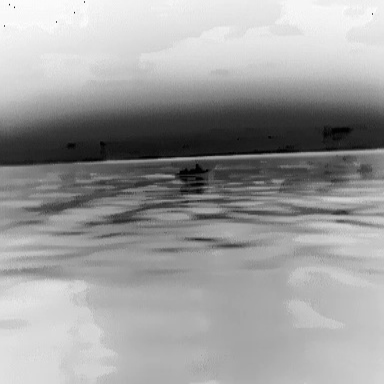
There is a warship in the infrared image.